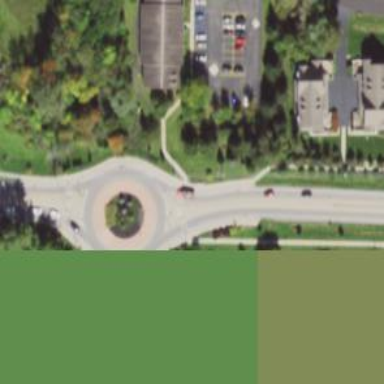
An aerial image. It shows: Tertiary road made of asphalt leading to roundabout junction.